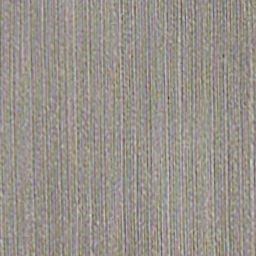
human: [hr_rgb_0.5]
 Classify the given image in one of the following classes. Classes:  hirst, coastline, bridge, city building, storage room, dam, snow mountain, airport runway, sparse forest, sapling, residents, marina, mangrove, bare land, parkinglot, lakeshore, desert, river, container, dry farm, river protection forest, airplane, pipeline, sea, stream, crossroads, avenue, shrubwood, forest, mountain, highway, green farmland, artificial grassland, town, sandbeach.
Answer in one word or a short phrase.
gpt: dry farm